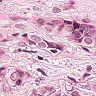
Metastatic tissue present: yes